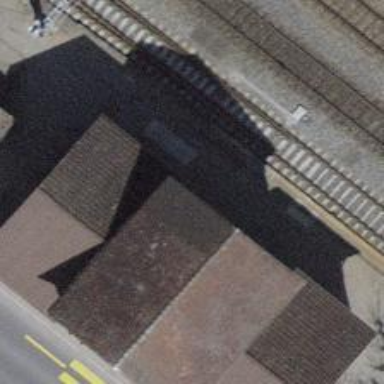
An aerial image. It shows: Railway station that also serves as public transport station.